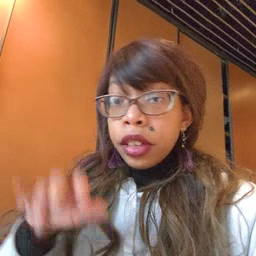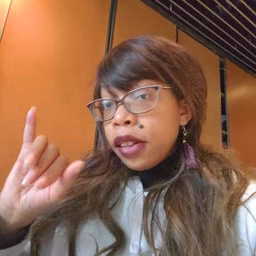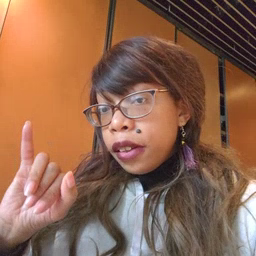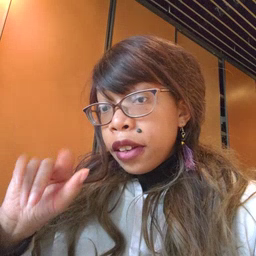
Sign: hesheit